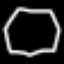
Label: octagon